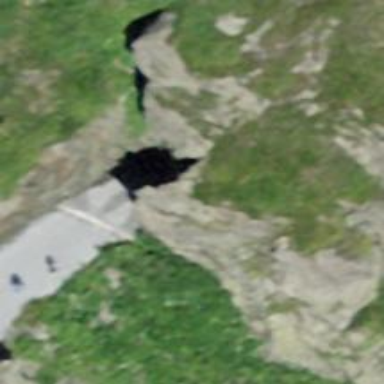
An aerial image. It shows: Unclassified road passing through tunnel.